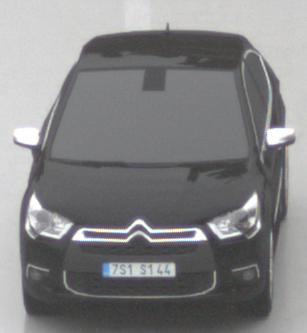
Make: Citroen
Model: DS 4 VTi 120
Detailed model: DS 4
Model produced from: 2011/05
Model produced until: 2015/01
Doors: 5
Color: black
Road condition: wet road
Daytime: midday
Contrast: low contrast